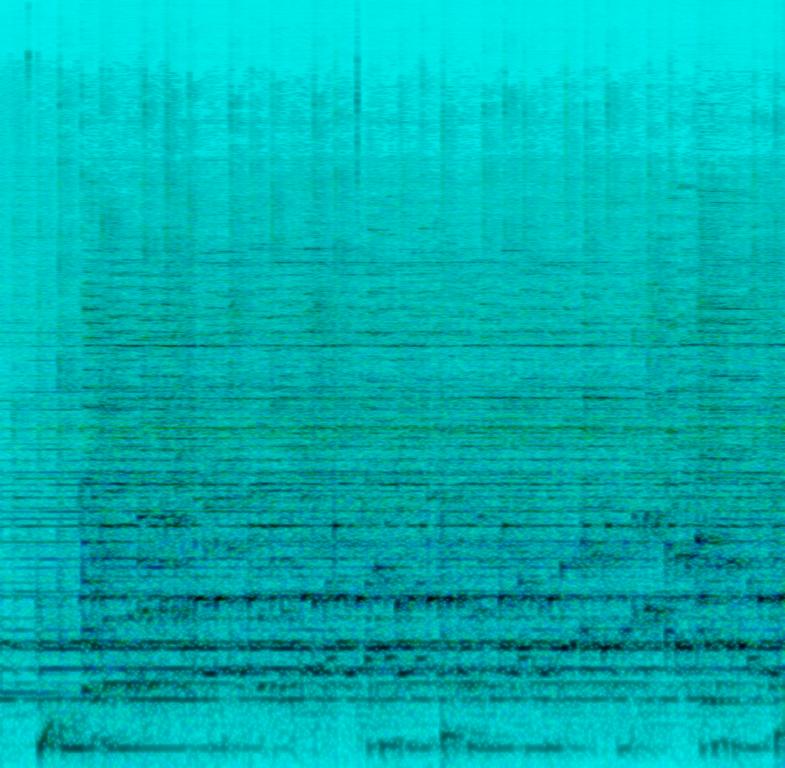
This audio contains someone playing a complex groove on tablas along with someone playing a solo on a zitar with the same complex rhythm. This song may be playing in a live concert having a little solo together with instruments.